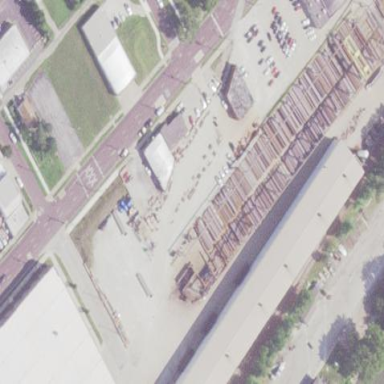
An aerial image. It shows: Commercial building.